Field crop: maize
Growth stage: 2
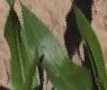
Species: maize